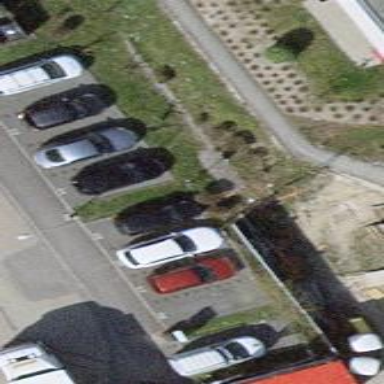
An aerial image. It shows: Parking available on the street side.